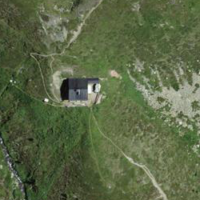
EUNIS habitat code: 26
Species observed at this site:
Stenobothrus rubicundulus
Erebia euryale
Erebia tyndarus
Erebia melampus
Trifolium pratense